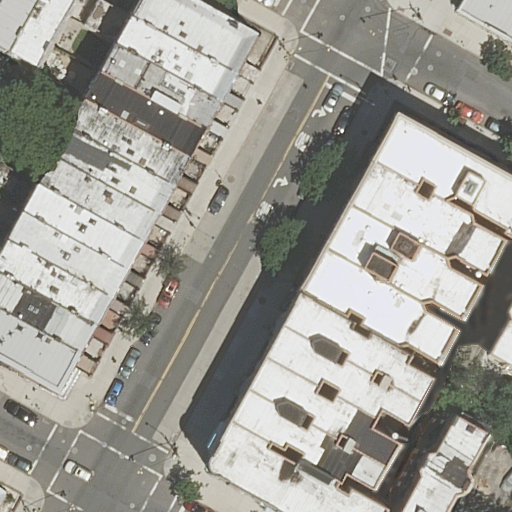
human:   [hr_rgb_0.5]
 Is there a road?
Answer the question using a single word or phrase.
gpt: yes

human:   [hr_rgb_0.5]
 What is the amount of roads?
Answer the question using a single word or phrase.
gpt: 5

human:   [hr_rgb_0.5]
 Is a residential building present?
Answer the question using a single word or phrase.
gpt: yes

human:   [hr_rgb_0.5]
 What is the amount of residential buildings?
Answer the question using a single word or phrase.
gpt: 27

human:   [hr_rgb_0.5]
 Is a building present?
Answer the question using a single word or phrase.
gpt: yes

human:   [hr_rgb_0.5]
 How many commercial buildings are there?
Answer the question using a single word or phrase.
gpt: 0

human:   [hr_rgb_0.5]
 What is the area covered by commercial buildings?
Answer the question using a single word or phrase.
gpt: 0m2

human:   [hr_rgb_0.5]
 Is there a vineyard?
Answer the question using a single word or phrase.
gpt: no

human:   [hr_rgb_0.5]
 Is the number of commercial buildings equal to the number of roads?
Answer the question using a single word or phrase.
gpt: no

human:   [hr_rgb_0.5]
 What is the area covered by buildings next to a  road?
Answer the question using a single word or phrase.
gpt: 4390m2

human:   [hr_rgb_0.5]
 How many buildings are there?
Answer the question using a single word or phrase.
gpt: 27

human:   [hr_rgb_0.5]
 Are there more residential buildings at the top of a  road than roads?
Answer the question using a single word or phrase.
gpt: yes

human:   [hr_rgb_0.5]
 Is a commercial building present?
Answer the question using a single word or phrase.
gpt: no

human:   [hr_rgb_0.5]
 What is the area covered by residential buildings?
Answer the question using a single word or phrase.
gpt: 4390m2

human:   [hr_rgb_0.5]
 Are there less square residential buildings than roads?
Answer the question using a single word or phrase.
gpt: yes

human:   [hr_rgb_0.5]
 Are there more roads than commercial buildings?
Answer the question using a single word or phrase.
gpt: yes

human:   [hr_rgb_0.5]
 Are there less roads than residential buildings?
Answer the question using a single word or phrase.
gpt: yes

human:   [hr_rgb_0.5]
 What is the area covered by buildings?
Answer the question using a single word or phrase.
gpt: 4390m2

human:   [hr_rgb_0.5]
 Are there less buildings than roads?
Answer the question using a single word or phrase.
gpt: no

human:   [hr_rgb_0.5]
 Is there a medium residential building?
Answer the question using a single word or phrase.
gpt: yes

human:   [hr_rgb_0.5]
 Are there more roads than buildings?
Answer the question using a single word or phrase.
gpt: no

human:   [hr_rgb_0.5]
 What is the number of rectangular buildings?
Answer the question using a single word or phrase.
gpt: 18

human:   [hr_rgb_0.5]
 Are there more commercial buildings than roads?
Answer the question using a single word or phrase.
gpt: no

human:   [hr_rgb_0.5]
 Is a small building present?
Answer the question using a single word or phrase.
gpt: yes

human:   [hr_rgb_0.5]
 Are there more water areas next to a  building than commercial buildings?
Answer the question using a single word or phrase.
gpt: no

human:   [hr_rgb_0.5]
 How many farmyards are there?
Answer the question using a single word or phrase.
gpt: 0

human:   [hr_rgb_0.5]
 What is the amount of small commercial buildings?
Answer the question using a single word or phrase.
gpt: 0

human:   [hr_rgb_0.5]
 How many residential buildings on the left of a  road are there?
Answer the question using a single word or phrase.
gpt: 19

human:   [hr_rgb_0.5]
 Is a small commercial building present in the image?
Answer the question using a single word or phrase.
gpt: no

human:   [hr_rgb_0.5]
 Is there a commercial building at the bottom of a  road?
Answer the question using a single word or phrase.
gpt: no

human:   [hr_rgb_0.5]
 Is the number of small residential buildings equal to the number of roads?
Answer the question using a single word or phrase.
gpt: no

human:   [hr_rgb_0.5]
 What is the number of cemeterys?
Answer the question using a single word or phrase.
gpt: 0

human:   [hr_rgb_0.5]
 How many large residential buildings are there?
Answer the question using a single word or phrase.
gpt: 0

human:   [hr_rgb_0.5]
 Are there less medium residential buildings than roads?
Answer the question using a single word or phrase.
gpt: no

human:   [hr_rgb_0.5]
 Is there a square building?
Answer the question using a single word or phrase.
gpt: no

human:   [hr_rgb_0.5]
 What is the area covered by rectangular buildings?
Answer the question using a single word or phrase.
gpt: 1991m2

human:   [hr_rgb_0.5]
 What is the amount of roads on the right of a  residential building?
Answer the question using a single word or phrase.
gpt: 4

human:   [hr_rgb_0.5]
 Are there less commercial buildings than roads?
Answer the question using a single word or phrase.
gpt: yes

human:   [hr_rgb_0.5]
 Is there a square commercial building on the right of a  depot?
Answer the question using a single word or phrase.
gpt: no

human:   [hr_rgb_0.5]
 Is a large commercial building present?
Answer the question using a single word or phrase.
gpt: no

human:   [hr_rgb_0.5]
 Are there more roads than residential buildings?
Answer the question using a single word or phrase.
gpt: no

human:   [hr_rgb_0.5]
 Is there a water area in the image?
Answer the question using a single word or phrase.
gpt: no

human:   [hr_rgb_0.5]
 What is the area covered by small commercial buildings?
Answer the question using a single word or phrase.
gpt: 0m2

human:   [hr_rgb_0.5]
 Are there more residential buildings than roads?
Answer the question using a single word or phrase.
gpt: yes

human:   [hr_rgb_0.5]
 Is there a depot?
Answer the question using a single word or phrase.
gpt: no

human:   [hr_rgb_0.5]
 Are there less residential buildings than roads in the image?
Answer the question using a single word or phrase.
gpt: no

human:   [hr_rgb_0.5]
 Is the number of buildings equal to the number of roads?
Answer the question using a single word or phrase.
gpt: no

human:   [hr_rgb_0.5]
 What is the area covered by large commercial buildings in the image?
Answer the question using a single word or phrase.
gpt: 0m2

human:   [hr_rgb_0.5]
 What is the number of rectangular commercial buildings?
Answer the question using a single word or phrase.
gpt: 0

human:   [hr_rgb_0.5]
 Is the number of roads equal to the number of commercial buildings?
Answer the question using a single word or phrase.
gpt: no

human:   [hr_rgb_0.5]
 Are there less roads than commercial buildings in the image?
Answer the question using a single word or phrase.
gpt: no

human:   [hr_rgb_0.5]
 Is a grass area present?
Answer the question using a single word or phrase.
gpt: no

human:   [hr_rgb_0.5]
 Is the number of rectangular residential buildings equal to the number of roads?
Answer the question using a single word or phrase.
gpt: no

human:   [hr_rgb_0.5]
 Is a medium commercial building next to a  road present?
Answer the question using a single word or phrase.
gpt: no

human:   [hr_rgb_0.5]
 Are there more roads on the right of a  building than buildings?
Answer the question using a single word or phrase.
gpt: no

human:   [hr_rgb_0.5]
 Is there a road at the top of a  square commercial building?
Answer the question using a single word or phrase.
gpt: no

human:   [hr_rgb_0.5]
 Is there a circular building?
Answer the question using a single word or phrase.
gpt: no

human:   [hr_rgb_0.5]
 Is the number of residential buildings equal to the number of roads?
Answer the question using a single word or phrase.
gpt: no

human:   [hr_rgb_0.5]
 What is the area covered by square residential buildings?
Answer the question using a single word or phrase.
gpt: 0m2

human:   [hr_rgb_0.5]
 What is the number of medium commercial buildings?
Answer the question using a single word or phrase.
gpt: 0

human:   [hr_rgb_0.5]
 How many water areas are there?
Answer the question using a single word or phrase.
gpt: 0

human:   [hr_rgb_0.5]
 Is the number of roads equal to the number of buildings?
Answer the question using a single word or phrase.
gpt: no

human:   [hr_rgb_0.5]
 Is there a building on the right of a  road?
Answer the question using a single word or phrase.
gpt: yes

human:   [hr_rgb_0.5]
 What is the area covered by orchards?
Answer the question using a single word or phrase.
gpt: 0m2